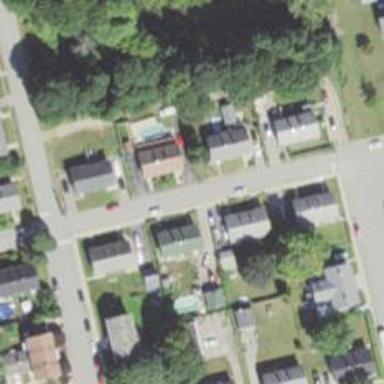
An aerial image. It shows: Residential driveway serving as service road.